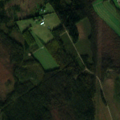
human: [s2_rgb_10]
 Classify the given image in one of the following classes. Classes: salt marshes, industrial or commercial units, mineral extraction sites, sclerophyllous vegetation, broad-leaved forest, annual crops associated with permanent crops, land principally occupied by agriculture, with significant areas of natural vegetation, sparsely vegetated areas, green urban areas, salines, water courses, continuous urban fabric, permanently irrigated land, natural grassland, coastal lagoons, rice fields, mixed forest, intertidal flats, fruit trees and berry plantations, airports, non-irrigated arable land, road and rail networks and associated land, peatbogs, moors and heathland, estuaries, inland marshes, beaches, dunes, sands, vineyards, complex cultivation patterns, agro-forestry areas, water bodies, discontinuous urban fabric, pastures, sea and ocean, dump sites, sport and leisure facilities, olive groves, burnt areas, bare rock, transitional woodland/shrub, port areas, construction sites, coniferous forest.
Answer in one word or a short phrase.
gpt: land principally occupied by agriculture, with significant areas of natural vegetation, coniferous forest, mixed forest, transitional woodland/shrub, peatbogs